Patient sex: M
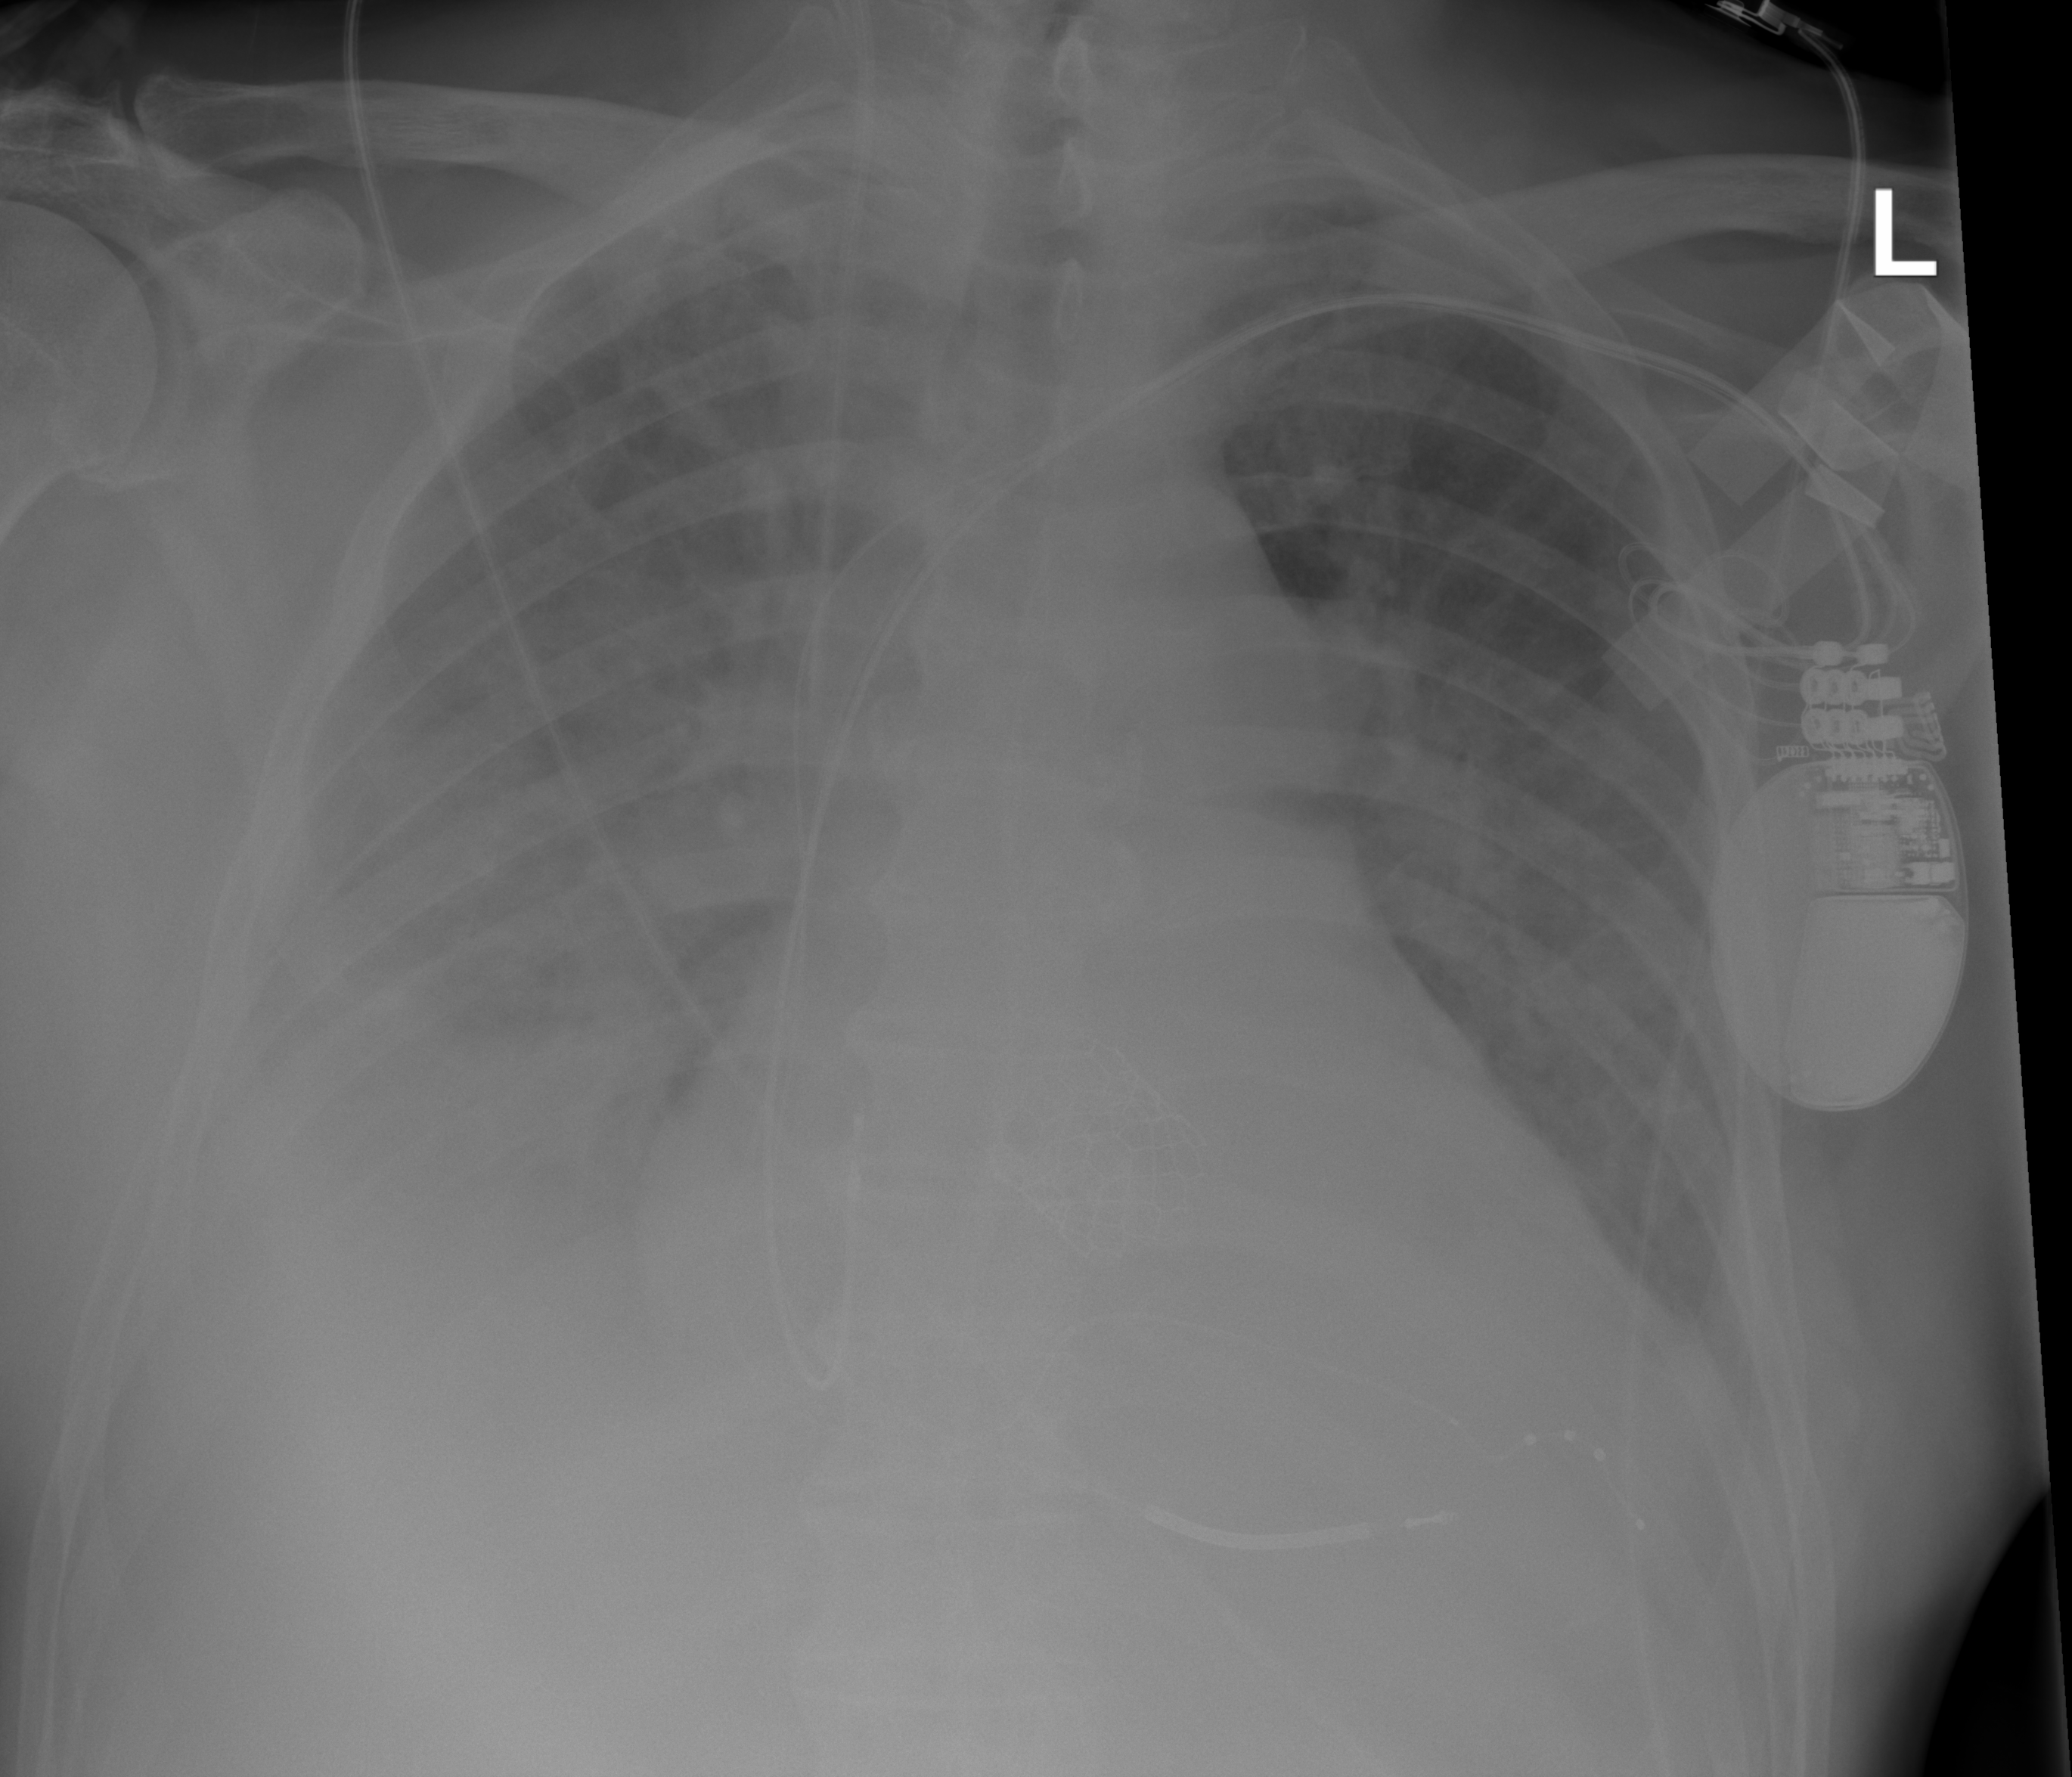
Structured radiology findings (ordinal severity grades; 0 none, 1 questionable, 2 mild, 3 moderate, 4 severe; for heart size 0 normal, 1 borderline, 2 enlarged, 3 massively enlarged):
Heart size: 2
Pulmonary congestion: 2
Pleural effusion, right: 3
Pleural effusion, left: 2
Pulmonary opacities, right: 2
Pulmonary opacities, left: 2
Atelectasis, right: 2
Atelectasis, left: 0